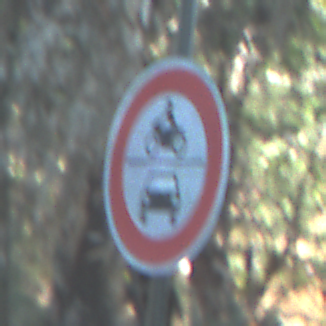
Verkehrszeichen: VerbotKraftfahrzeuge
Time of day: MorningAfternoon
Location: Outdoor (Nature)
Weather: Clear
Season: NotSpecified
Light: Natural